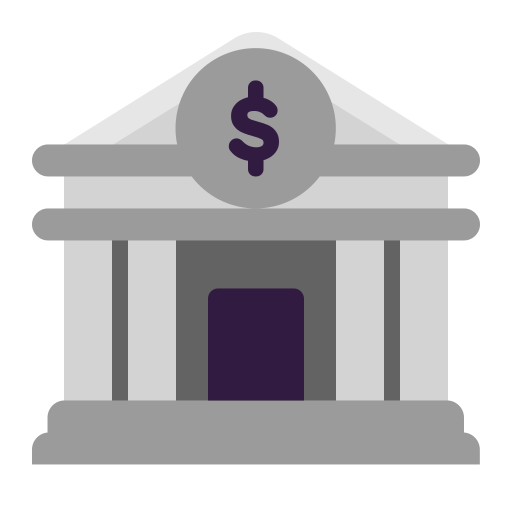
bank flat